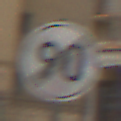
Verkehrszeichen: EndeGeschwindigkeit90
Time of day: MorningAfternoon
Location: Outdoor (Urban)
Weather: Overcast
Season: NotSpecified
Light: Natural